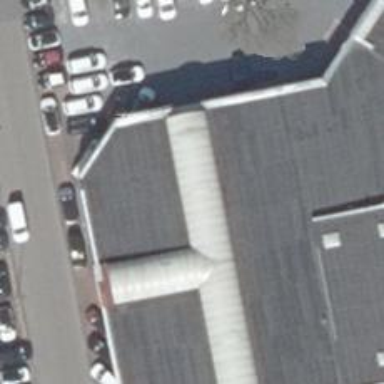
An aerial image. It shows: Car shop.